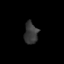
Tissue: skin
Cell type: Epithelial cells
Senescence score: 0.7644
Nuclear area (px): 291
Mean DAPI intensity: 55.265